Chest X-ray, AP view. Patient: 18 years old, sex M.
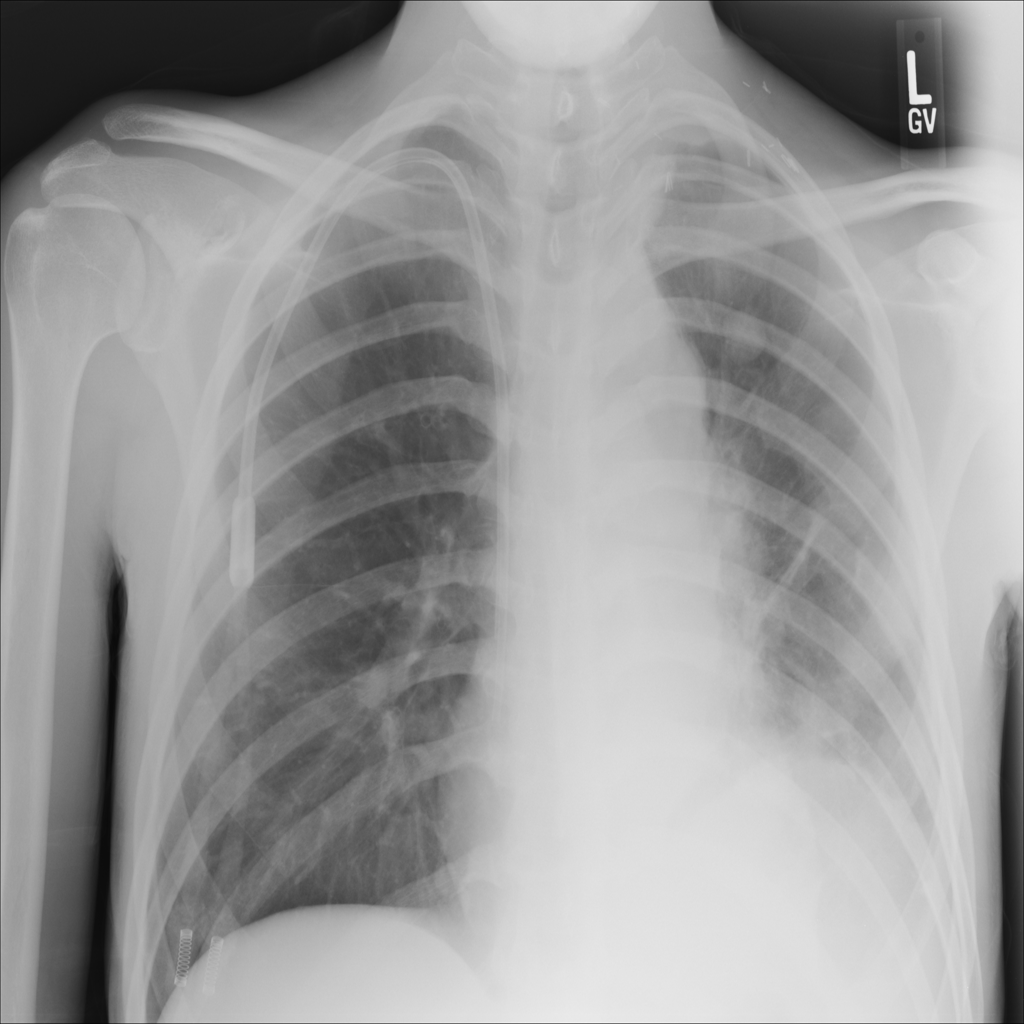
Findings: Infiltration, Nodule